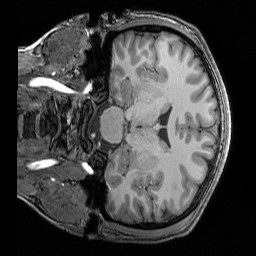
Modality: T1w
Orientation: coronal
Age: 19
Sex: male
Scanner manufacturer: siemens
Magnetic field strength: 3 T
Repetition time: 2.3 s
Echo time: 0.00344 s